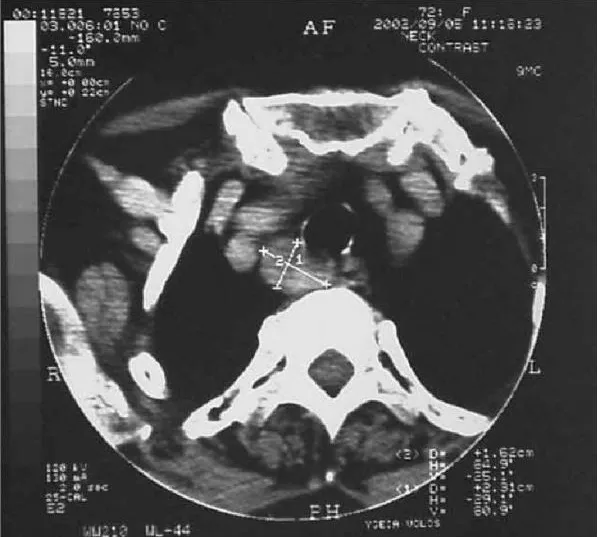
CT scan showing a paraesophageal, retrotracheal mass, close to the thoracic inlet.
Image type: radiology (ct)